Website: macys
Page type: review-order
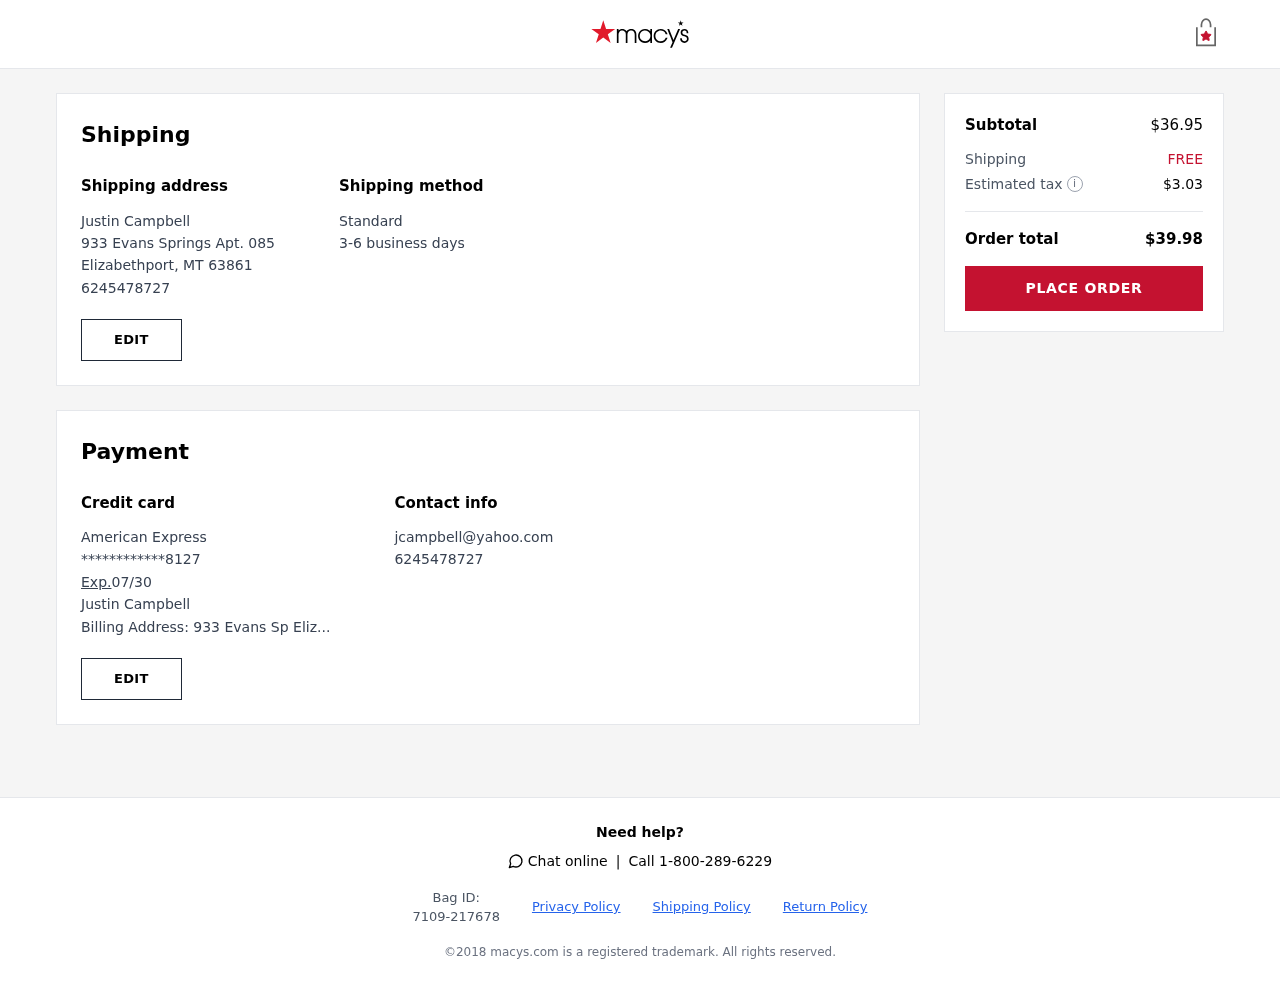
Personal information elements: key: PII_CARD_EXPIRY
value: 07/30
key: PII_CARD_LAST4
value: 8127
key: PII_CARD_TYPE
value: American Express
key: PII_CITY
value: Elizabethport
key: PII_EMAIL
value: jcampbell@yahoo.com
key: PII_FULLNAME
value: Justin Campbell
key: PII_PHONE
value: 6245478727
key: PII_POSTCODE
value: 63861
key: PII_STATE_ABBR
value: MT
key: PII_STREET
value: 933 Evans Springs Apt. 085
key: PII_FIRSTNAME
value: Justin
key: PII_LASTNAME
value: Campbell
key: PII_FULLNAME2
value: Justin Campbell
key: PII_FULLNAME3
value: Justin Campbell
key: PII_FIRSTNAME2
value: Justin
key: PII_FIRSTNAME3
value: Justin
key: PII_LASTNAME2
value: Campbell
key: PII_LASTNAME3
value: Campbell
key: PII_FIRSTNAME_DERIVED
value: Justin
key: PII_LASTNAME_DERIVED
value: Campbell
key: PII_FULLNAME_DERIVED
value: Justin Campbell
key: PII_NAME_FULL_DERIVED
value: Justin Campbell
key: PII_BILLING_ADDRESS
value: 933 Evans Sp Eliz
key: PII_PHONE_LINE
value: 8727
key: PII_PHONE_SUFFIX
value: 8727
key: PII_PHONE2
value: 6245478727
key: PII_PHONE3
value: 6245478727
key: PII_PHONE_NUMERIC
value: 6245478727
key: PII_PHONE_LINE_NUMERIC
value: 8727
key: PII_PHONE_SUFFIX_NUMERIC
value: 8727
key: PII_PHONE2_NUMERIC
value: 6245478727
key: PII_PHONE3_NUMERIC
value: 6245478727
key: PII_PHONE_DIGITS
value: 6245478727
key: PII_PHONE_LAST4
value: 8727
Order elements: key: ORDER_SUBTOTAL
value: $36.95
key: ORDER_SHIPPING_COST
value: FREE
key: ORDER_TAX
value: $3.03
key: ORDER_TOTAL
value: $39.98